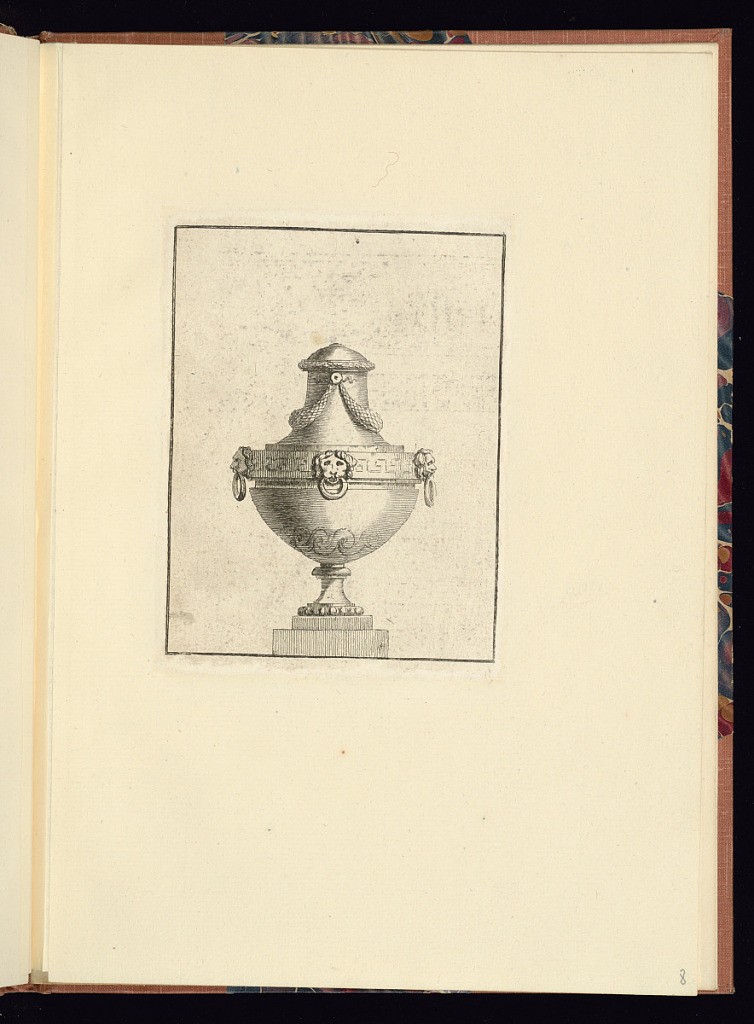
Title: Ornamental Vase Design
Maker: Juste-François Boucher, French, 1736 – 1782
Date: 1755-1768
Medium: Etching on laid paper
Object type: Print
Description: Lidded vase design with lion heads at the shoulder. The neck of the vase is draped with a garland. There is a band of meander at the shoulder of the vase, between the lion heads. The belly of the vase is wide and has a wave pattern at its base. The vase is elevated on a low plinth. The plate is not signed or numbered.